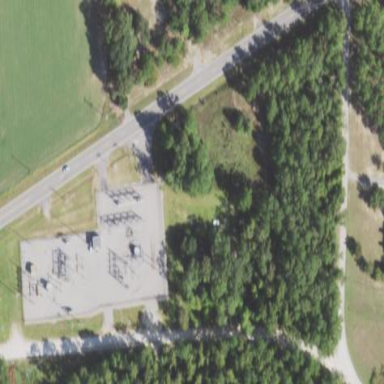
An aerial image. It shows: Distribution substation surrounded by fence.